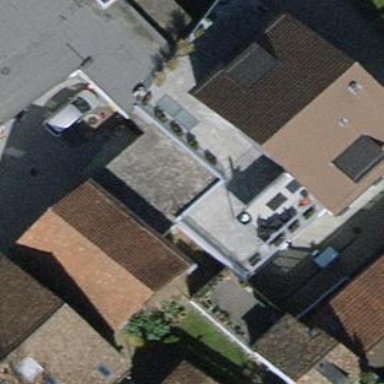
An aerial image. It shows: Building with tiled roof.